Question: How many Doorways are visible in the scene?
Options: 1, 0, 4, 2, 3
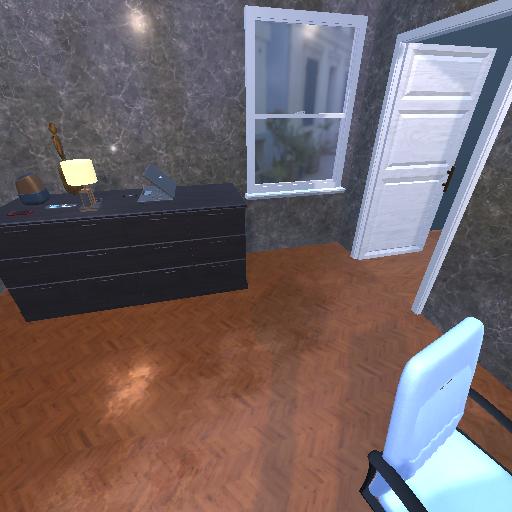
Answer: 1